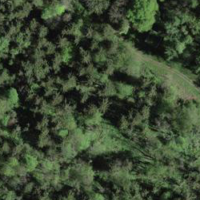
EUNIS habitat code: 44
Species observed at this site:
Leucojum vernum